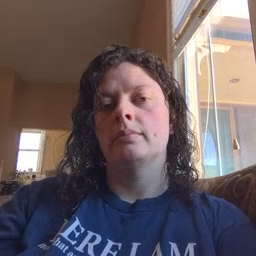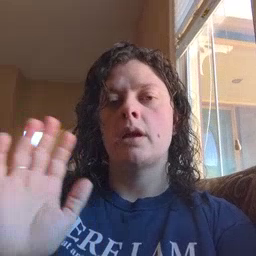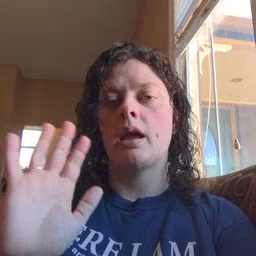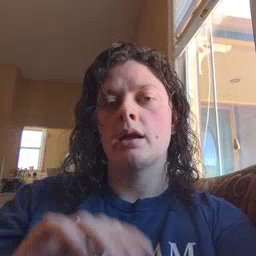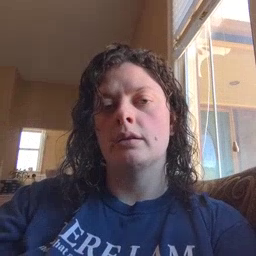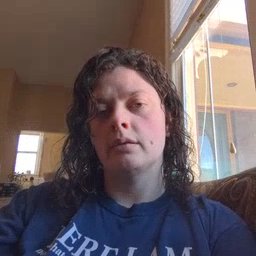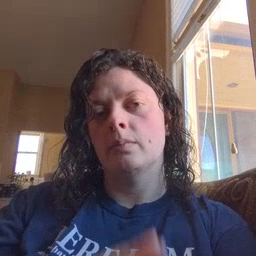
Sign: bye